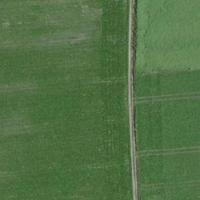
EUNIS habitat code: 52
Species observed at this site:
Tringa ochropus
Pica pica